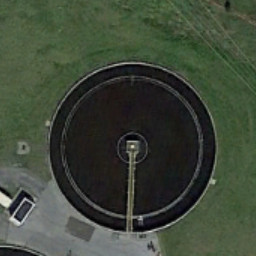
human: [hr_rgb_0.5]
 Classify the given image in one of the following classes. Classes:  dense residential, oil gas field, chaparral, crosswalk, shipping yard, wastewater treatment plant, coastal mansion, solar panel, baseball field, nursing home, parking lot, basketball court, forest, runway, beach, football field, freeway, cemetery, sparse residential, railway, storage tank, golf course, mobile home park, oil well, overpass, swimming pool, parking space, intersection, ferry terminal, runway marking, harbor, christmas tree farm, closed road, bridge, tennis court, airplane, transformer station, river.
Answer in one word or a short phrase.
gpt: wastewater treatment plant